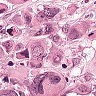
Metastatic tissue present: yes